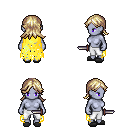
a pixel art fantasy rpg character, female body template, dark elf, purple skin, yellow tattered cape, white pants, white blonde loose hair, gray slippers, dagger, four views (front, back, left, right), 2x2 character sprite sheet, small pixel art, hard edges, no anti-aliasing